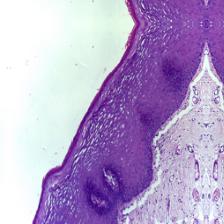
Diagnosis: Normal